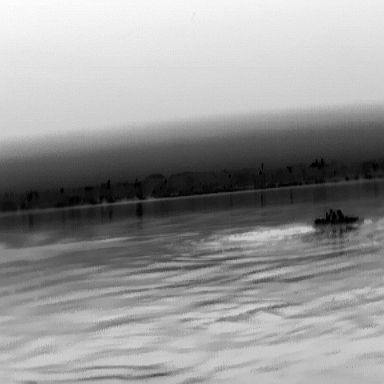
There is a canoe in the infrared image.